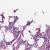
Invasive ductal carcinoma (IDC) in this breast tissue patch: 1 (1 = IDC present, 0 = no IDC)